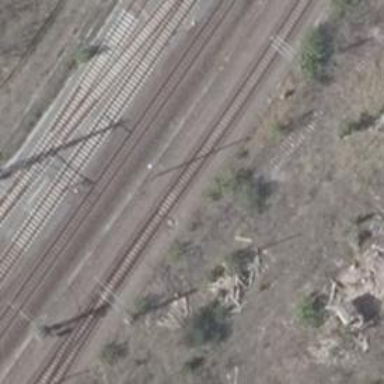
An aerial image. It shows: Railway switch.